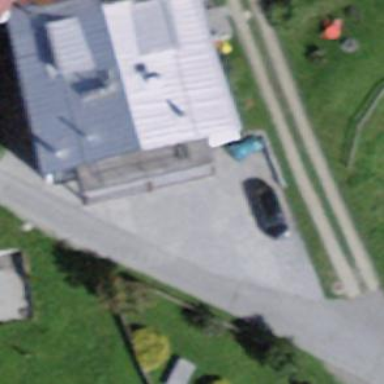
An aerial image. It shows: Building with gabled roof oriented across.